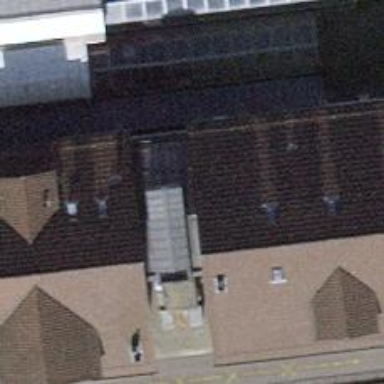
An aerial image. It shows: Beauty shop.